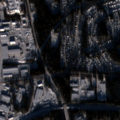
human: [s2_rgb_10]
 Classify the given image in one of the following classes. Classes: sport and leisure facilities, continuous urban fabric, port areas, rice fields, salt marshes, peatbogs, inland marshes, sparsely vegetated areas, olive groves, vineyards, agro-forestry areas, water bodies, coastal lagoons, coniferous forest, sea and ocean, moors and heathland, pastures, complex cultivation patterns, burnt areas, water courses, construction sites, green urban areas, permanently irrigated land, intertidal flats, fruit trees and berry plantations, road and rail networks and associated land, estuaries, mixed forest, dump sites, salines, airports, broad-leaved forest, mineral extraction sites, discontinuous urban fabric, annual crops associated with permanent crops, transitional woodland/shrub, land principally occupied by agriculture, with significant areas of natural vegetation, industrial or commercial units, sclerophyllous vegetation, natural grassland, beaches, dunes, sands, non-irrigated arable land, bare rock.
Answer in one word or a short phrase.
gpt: discontinuous urban fabric, industrial or commercial units